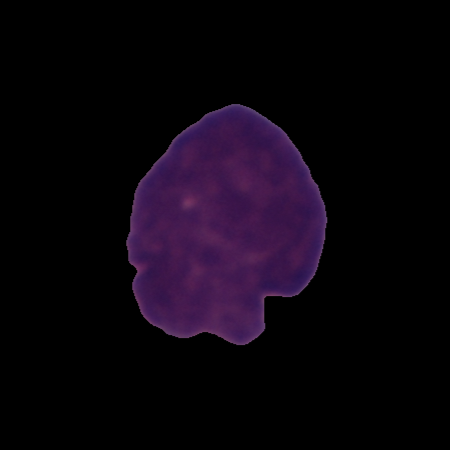
Label: cancer